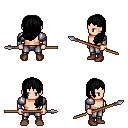
a pixel art fantasy rpg character, male body template, human, light skin, steel arm armor, metal pants, black left-swept hairstyle, bracelets, brown shoes, spear, four views (front, back, left, right), 2x2 character sprite sheet, small pixel art, hard edges, no anti-aliasing